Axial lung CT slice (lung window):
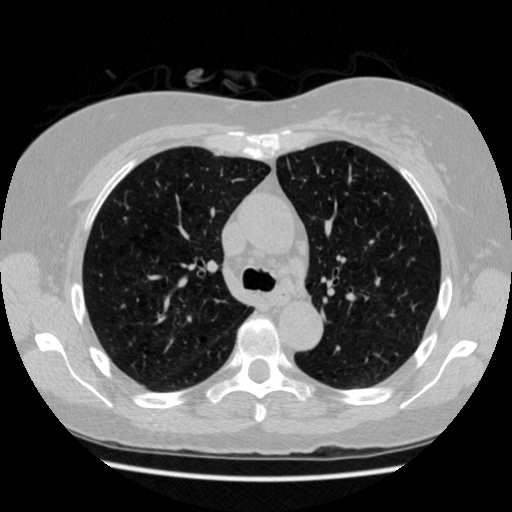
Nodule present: no